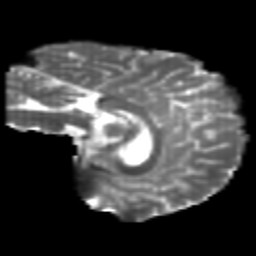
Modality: T2w
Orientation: sagittal
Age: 22
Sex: female
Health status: healthy
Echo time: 0.074 s